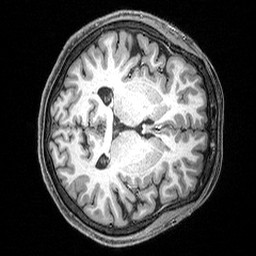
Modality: T1w
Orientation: axial
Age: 46
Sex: male
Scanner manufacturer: siemens
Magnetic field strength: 3 T
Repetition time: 2.3 s
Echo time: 0.00298 s